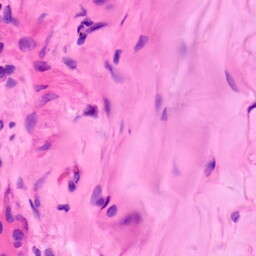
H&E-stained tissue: Lung